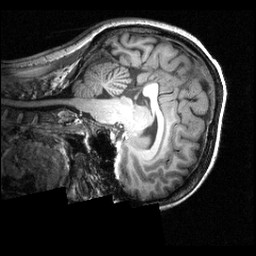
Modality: T1w
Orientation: sagittal
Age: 24
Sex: female
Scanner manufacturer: siemens
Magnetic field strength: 3.951 T
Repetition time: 1.5 s
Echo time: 0.00335 s